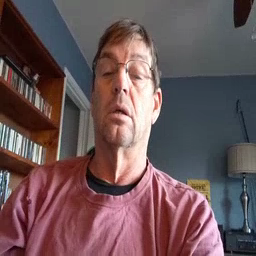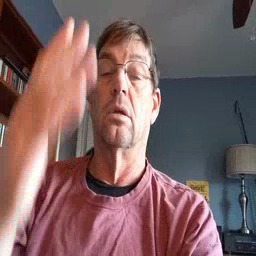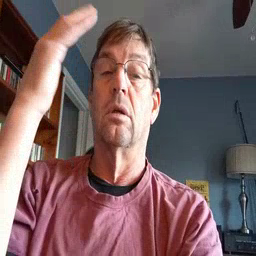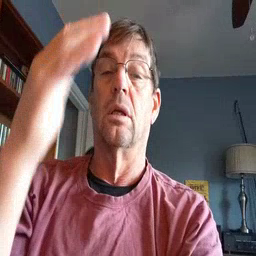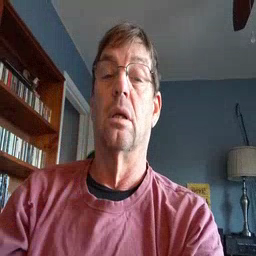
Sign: tree